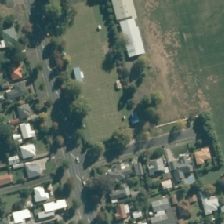
Land cover: urban_parkland